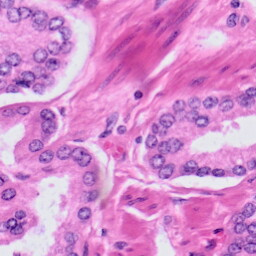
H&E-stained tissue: Prostate